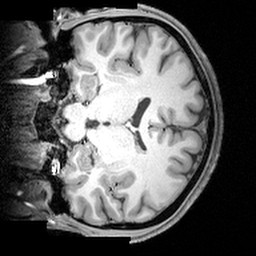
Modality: T1w
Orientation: coronal
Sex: male
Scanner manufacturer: siemens
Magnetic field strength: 3 T
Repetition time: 1.9 s
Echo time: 0.00397 s